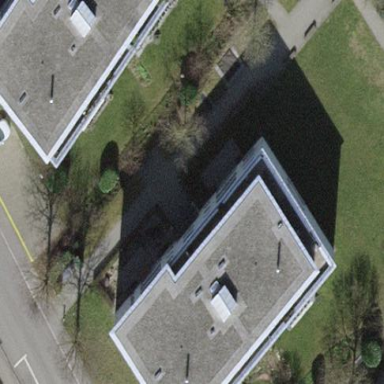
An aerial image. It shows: Flat-roofed building.